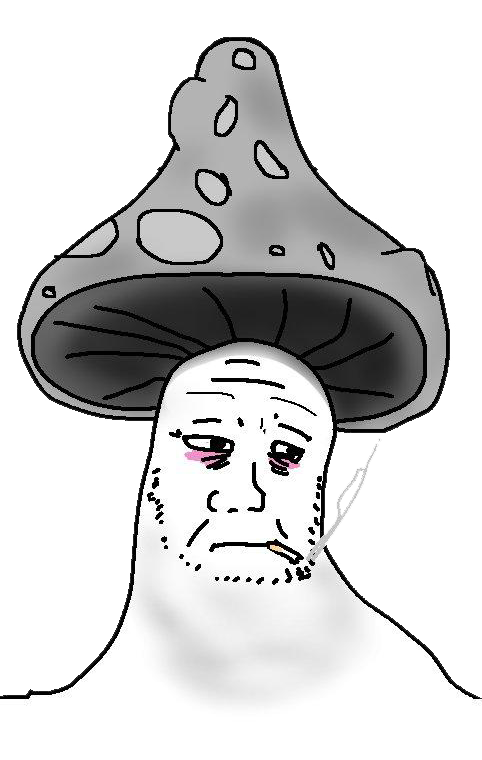
Label: 5_Shroomjak